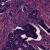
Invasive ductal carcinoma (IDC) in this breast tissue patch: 1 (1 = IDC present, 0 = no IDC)